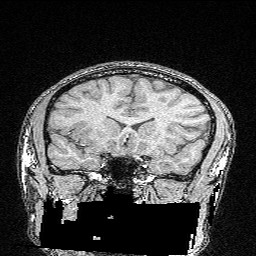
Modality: FLASH
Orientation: sagittal
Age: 26
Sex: male